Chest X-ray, PA view. Patient: 25 years old, sex F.
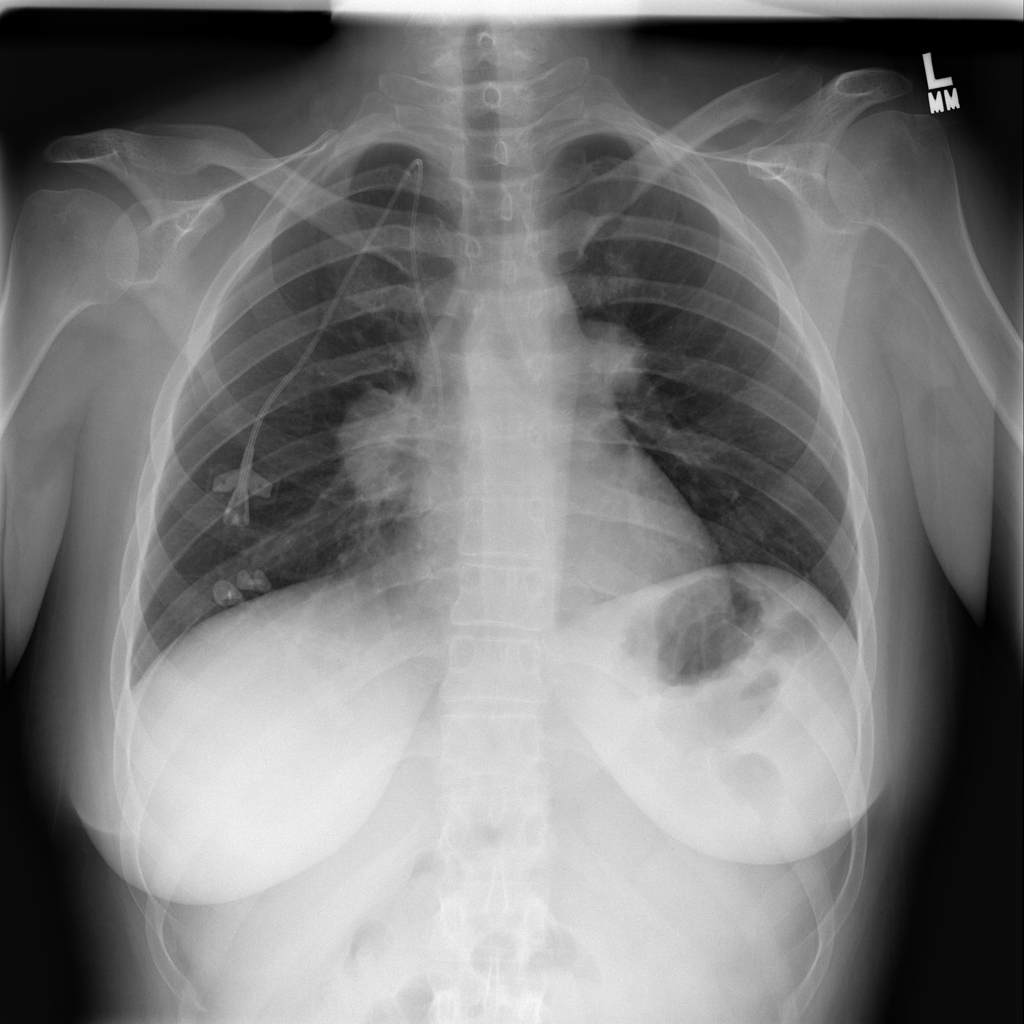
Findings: Consolidation